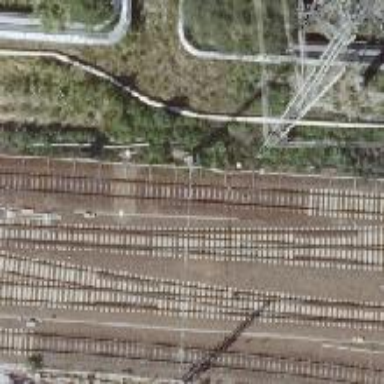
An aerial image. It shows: Railway milestone with catenary mast.